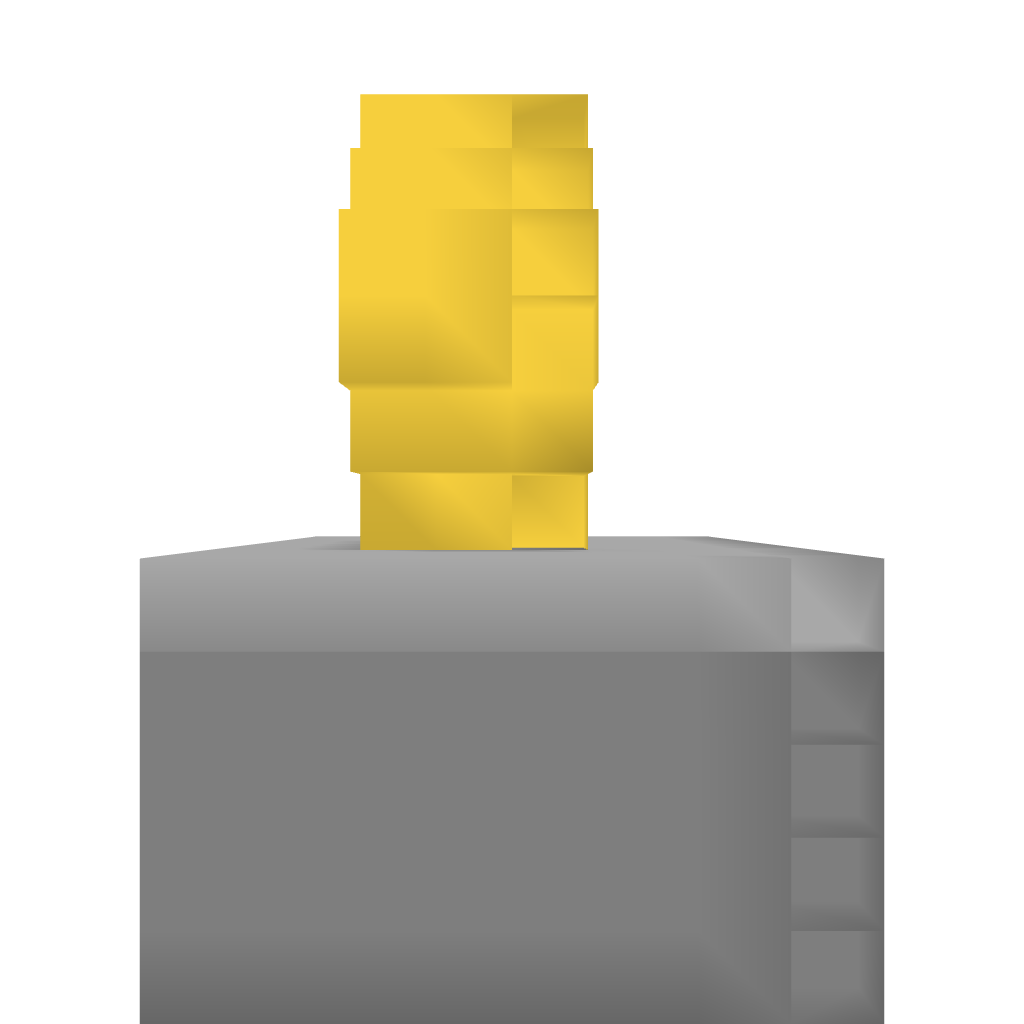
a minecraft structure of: First Server Bank